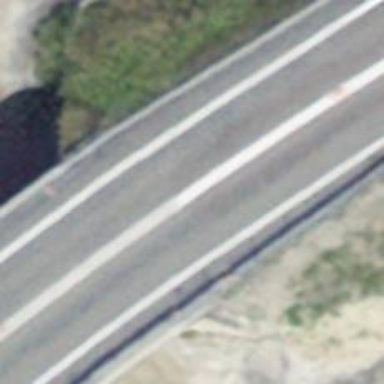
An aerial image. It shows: Asphalt bridge on trunk highway that is designated as motorroad.